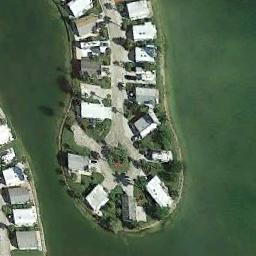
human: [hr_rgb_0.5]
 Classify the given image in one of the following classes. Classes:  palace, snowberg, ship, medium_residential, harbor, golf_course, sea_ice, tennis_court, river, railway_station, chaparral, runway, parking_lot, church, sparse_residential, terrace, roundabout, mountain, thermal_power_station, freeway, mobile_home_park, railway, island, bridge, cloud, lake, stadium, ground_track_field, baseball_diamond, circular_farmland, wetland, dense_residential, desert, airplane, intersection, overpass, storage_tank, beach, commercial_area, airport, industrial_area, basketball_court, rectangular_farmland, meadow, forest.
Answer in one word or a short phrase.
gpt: mobile_home_park